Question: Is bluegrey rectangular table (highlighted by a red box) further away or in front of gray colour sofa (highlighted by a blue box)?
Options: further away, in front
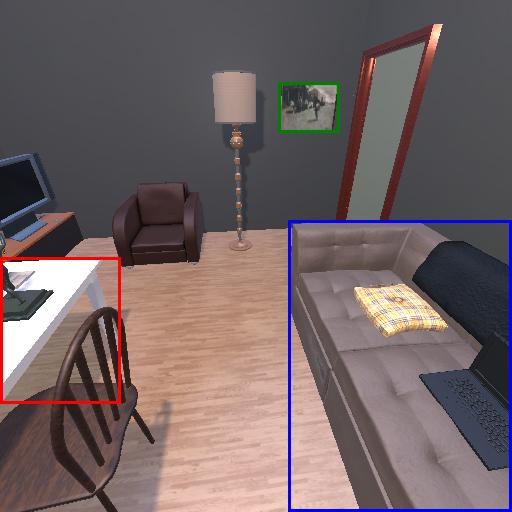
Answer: further away